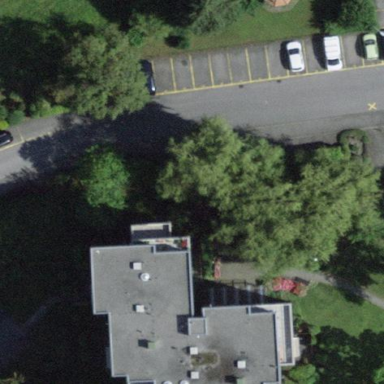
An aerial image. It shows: View of apartment building.